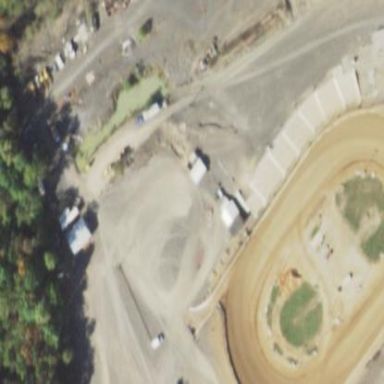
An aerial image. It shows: Motor sport raceway.